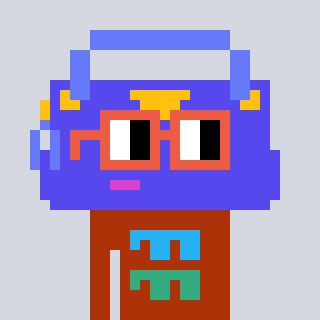
a pixel art character with square orange glasses, a bag-shaped head and a hotbrown-colored body on a cool background